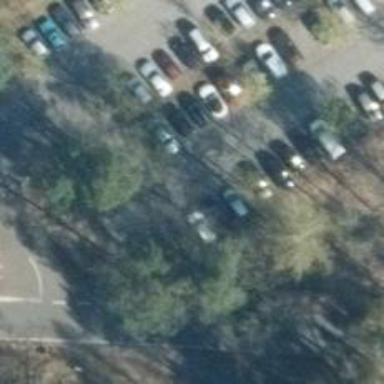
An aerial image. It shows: Parking aisle designated as service road.